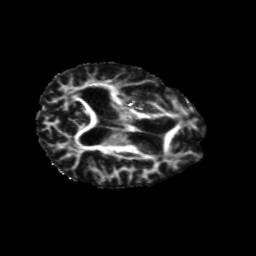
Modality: FA
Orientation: axial
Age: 68
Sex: male
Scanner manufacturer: siemens
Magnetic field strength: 3 T
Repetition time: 5.25 s
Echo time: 0.08 s